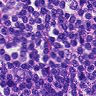
Metastatic tissue present: no